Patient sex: M
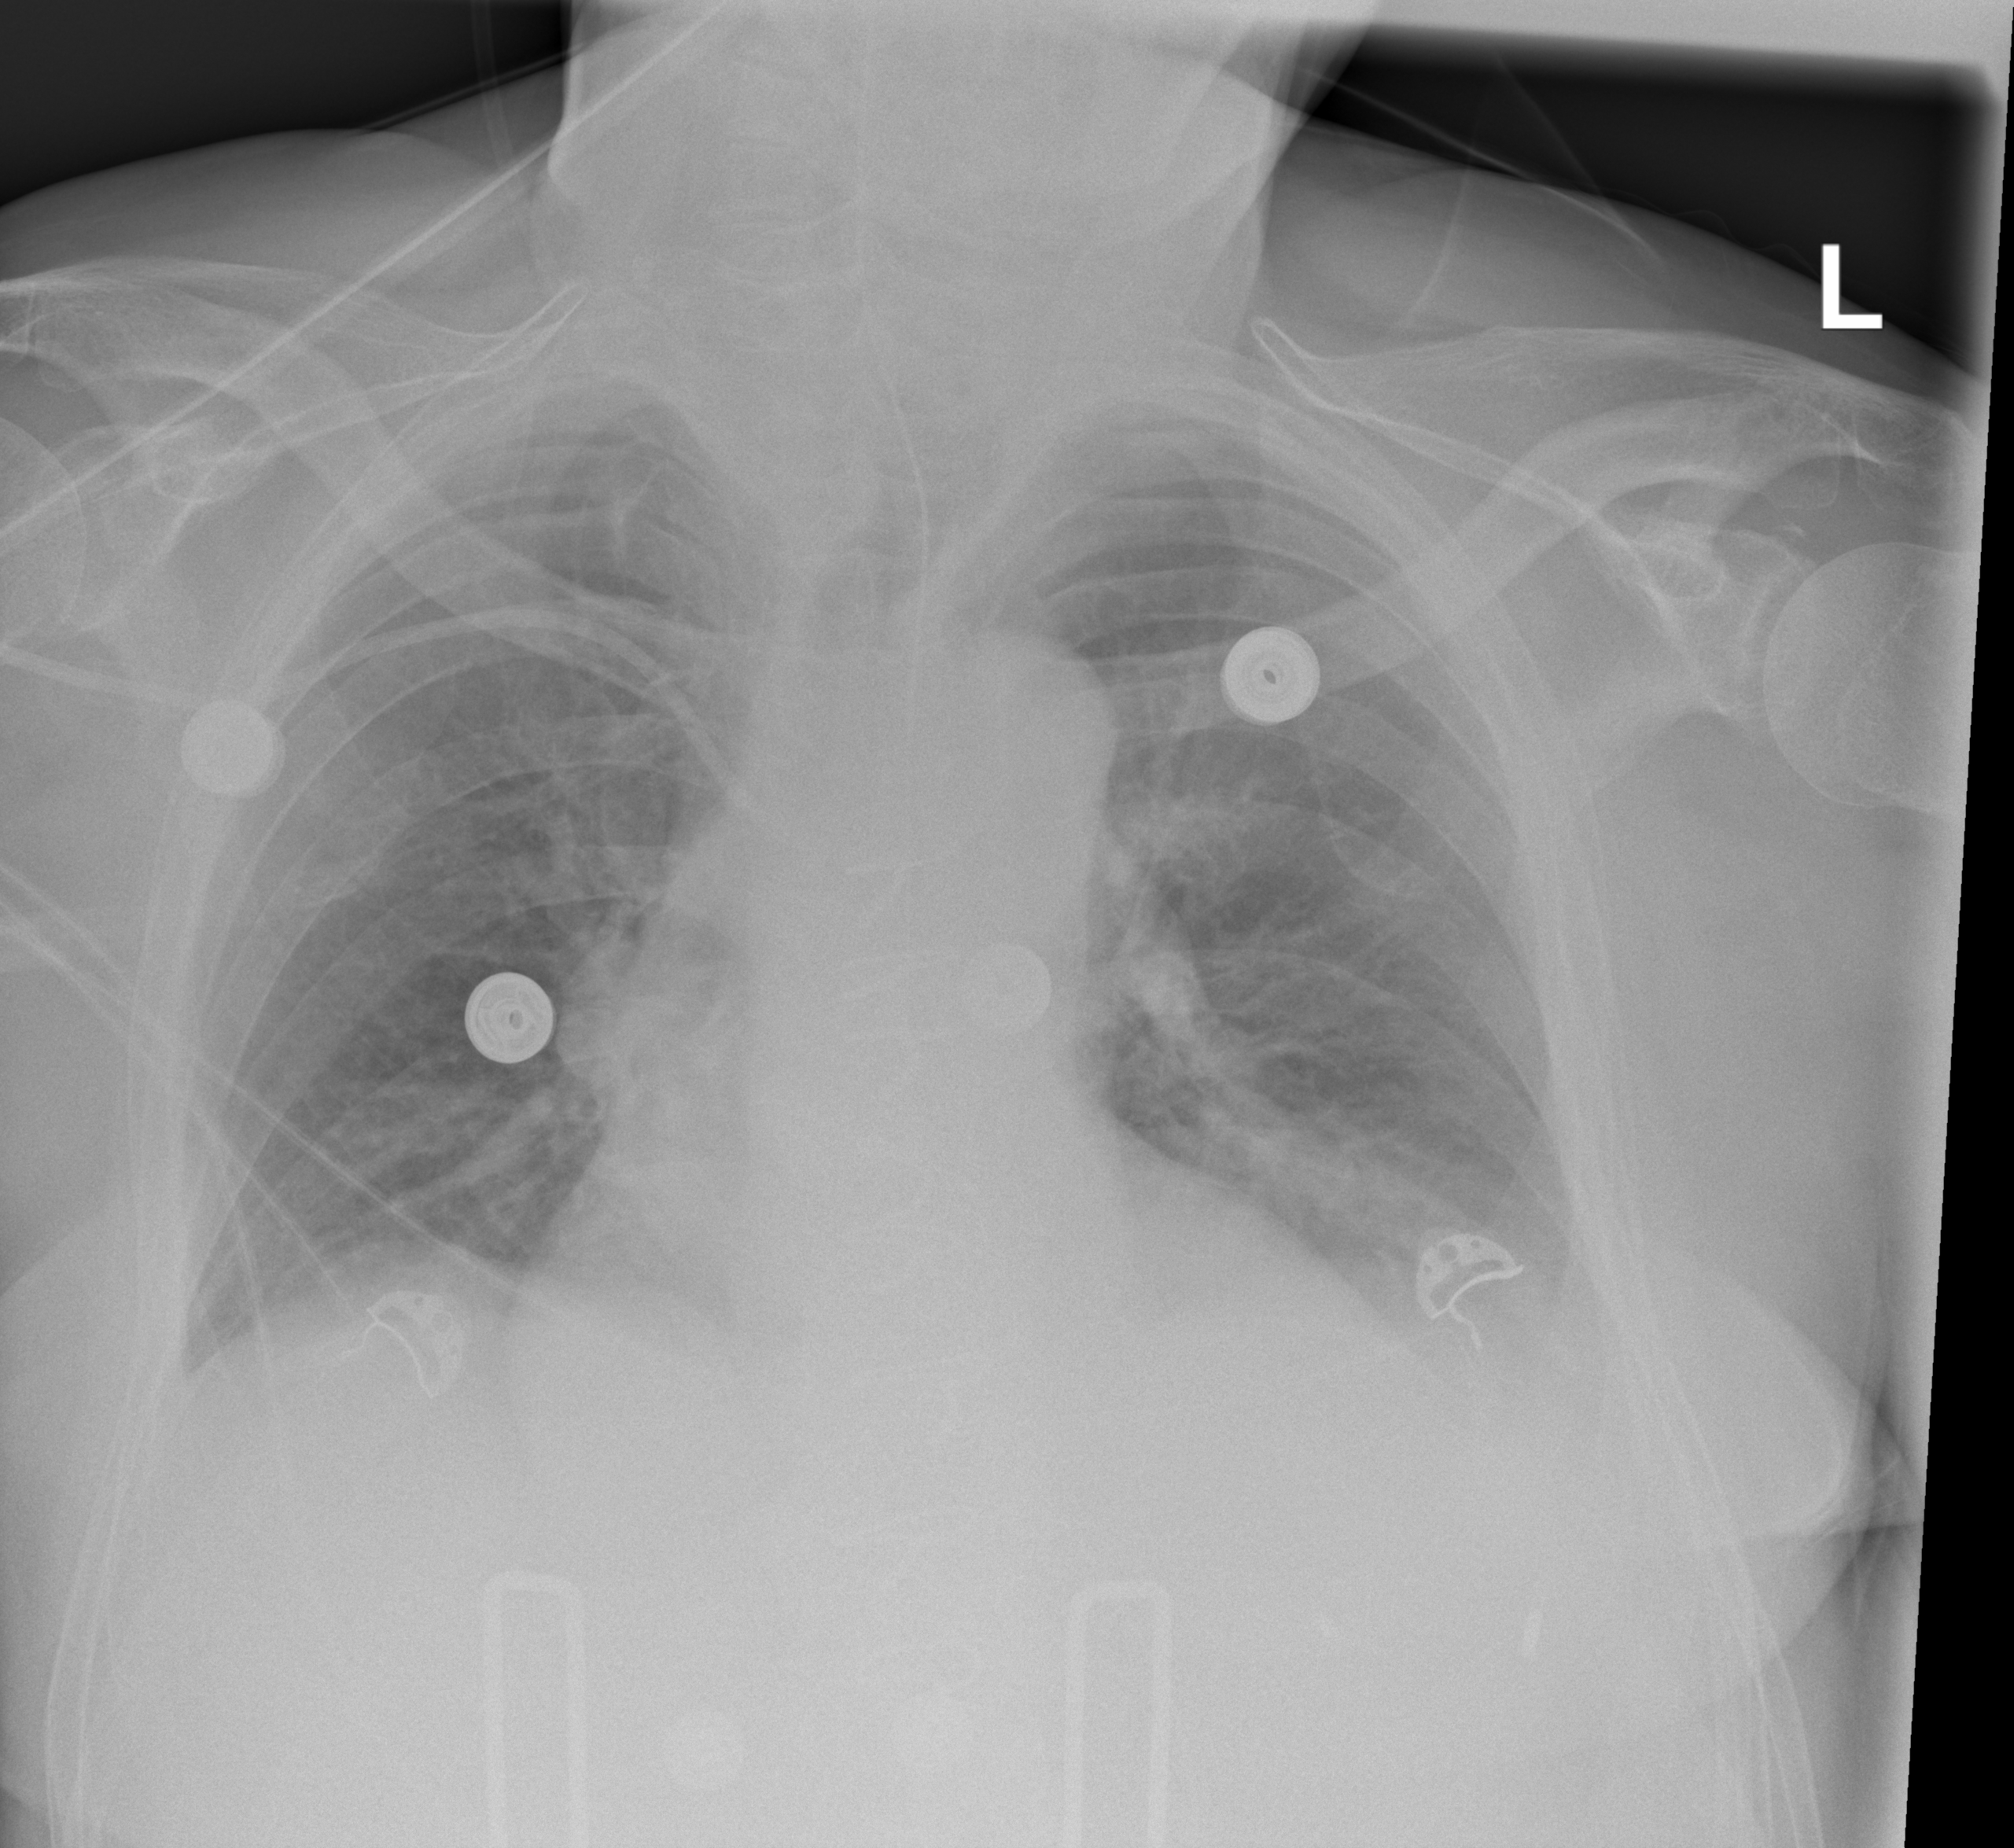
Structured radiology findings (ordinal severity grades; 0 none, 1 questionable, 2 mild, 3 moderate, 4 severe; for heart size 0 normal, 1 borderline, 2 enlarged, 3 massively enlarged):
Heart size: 2
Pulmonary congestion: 2
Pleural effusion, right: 2
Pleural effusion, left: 2
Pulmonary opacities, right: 0
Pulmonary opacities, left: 0
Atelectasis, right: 2
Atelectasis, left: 2